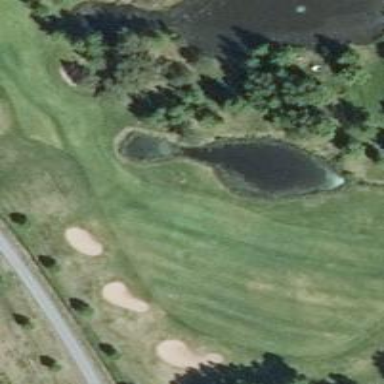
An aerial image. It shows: View of golf hole.